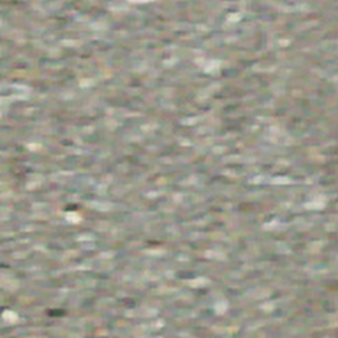
Label: other